Interaction volume radius: 10 \u00c5
Interaction volume height: 10 \u00c5
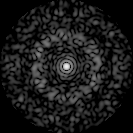
Disorder parameter: 0.835